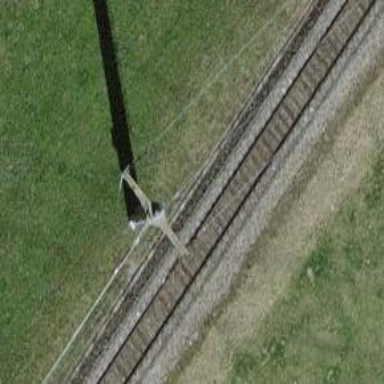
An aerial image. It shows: Power line in the image.